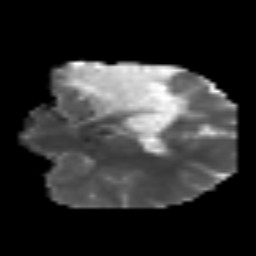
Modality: MD
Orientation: coronal
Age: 40
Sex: male
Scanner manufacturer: siemens
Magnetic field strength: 3 T
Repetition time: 3.2 s
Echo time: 0.081 s